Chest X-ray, PA view. Patient: 51 years old, sex M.
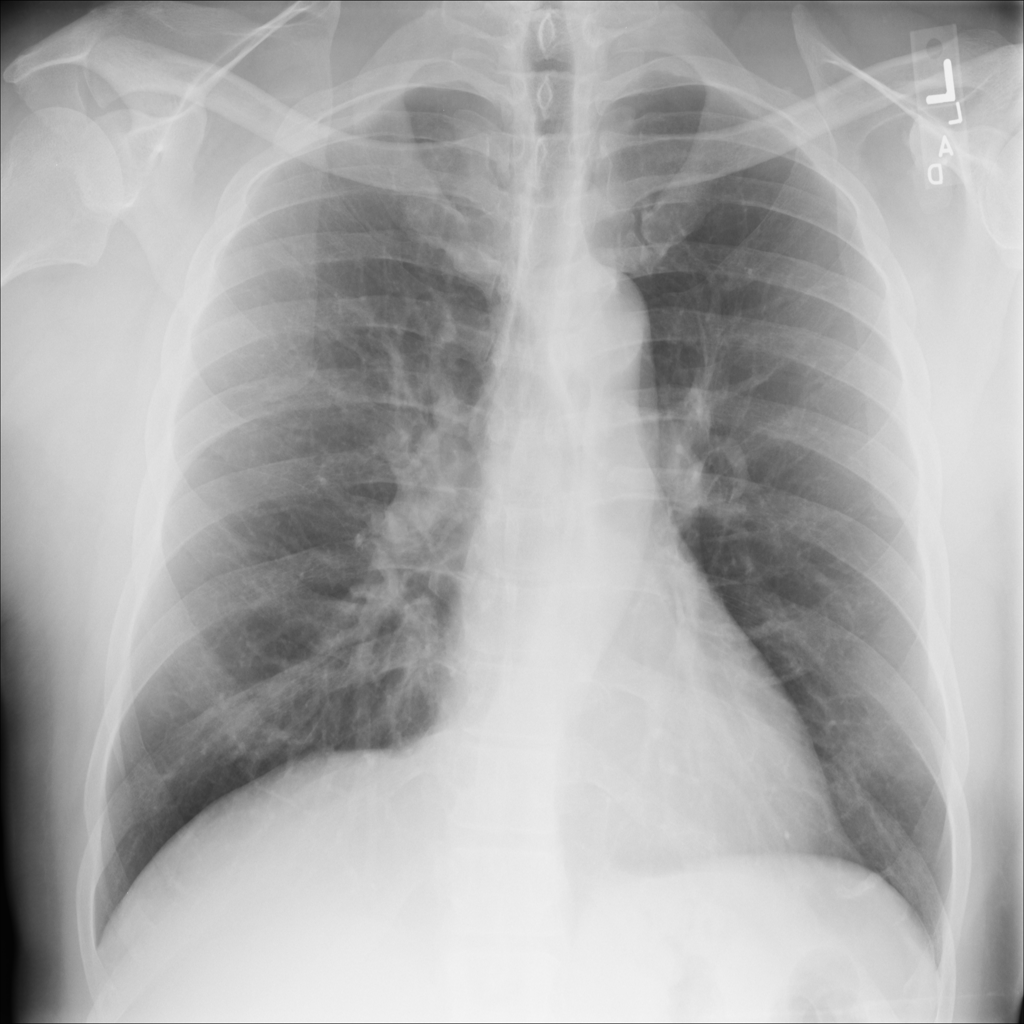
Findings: No Finding